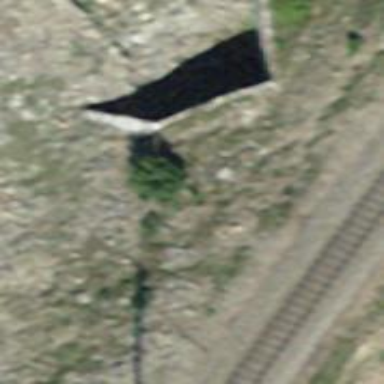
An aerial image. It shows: Retaining wall.